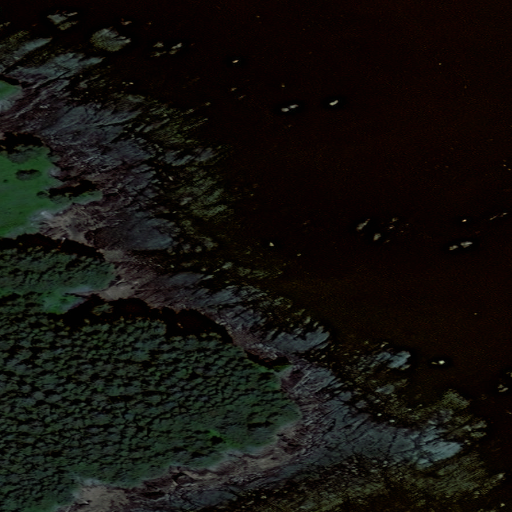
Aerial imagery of cape in Alaska named Termination Point containing only unknown